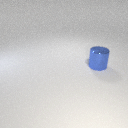
large blue metal cylinder